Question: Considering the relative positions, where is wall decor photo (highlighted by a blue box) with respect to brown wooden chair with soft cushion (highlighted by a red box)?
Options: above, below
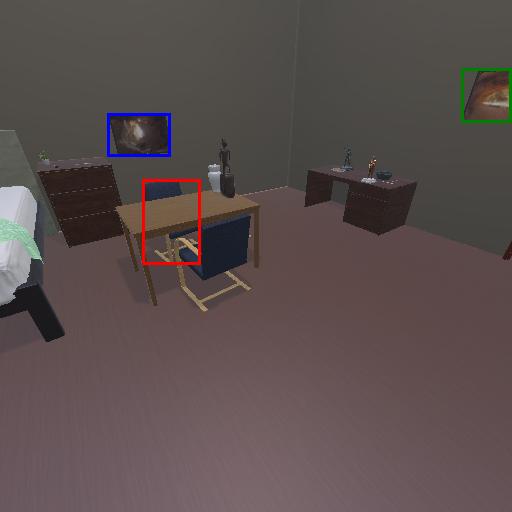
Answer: above